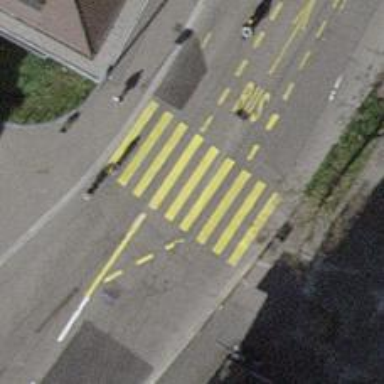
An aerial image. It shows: Marked footway with asphalt surface. The crossing includes pedestrian island.